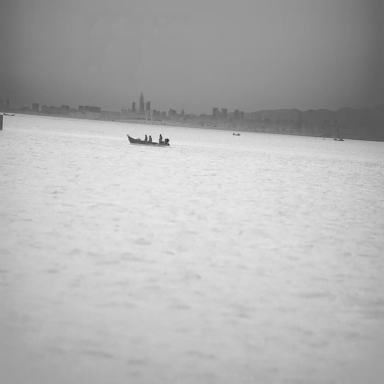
There are four bulk_carriers in the infrared image.